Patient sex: F
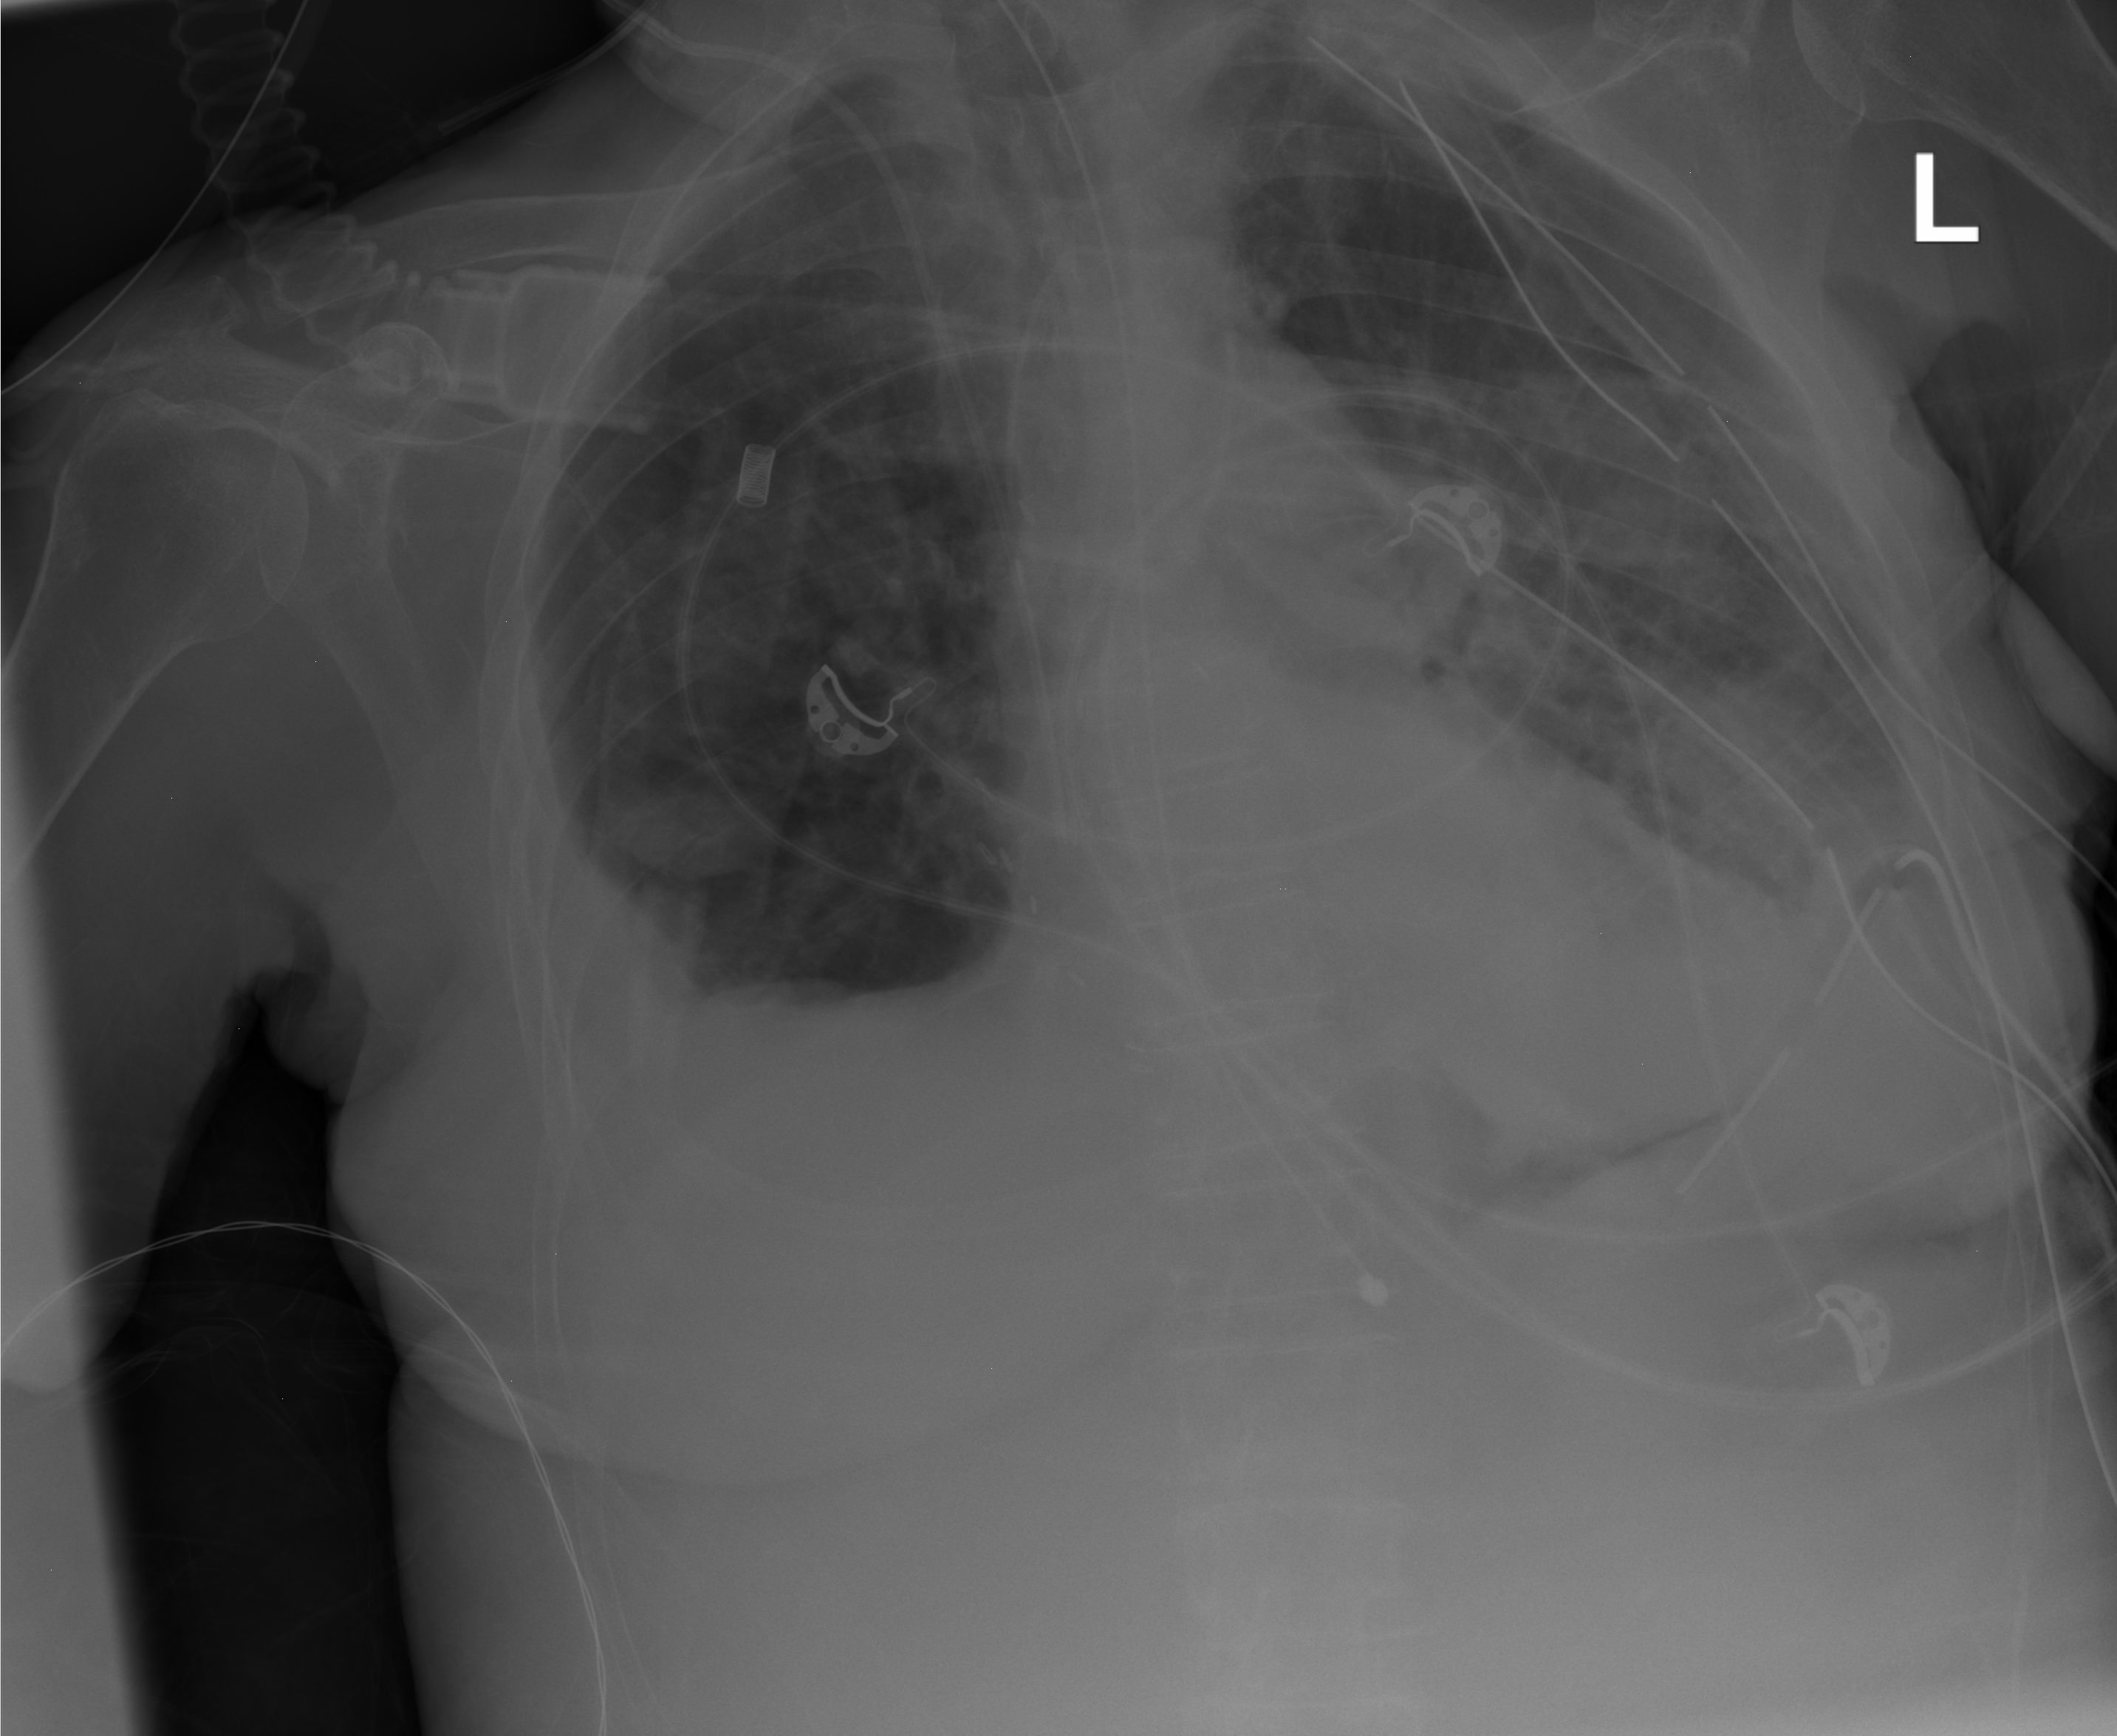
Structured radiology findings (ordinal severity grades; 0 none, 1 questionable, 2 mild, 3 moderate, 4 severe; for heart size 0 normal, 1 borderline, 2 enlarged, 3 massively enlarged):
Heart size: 1
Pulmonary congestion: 0
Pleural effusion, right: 2
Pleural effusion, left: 2
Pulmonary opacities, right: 0
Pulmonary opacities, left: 0
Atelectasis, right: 2
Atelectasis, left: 2